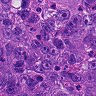
Metastatic tissue present: yes